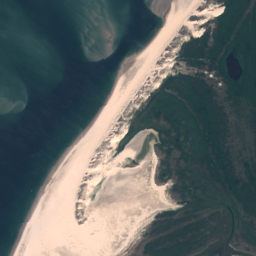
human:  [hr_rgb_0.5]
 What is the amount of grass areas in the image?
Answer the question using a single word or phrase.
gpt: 13

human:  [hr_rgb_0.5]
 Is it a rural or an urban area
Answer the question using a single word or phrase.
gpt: rural

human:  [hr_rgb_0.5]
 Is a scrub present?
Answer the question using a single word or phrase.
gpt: yes

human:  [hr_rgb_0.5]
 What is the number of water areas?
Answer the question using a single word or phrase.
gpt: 3

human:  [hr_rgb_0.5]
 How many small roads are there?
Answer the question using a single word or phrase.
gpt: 8

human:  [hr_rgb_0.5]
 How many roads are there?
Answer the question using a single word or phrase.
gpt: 8

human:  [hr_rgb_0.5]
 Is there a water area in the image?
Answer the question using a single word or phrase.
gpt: yes

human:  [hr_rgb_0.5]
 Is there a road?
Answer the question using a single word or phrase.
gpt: yes

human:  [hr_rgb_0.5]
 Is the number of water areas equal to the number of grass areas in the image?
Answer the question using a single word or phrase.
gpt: no

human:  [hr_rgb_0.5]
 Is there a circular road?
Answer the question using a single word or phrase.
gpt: no

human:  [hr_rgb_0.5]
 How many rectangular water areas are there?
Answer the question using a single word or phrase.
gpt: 0

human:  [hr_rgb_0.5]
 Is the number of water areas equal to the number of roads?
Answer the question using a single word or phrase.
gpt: no

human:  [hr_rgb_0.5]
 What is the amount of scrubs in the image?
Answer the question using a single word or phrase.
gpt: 21

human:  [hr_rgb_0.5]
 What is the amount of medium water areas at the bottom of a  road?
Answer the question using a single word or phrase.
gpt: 0

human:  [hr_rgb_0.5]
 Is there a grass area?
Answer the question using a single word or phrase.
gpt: yes

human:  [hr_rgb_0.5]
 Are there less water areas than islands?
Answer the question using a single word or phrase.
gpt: no

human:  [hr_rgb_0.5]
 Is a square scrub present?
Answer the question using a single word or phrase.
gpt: yes

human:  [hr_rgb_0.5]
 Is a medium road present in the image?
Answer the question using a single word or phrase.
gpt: no

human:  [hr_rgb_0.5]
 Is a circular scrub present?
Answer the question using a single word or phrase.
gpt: yes

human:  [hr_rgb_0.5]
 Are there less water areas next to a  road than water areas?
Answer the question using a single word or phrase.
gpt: no

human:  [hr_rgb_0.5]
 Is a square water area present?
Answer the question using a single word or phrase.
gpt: no

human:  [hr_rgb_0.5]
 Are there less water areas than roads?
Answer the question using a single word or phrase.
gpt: yes

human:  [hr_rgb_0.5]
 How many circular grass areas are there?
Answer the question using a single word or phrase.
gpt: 0

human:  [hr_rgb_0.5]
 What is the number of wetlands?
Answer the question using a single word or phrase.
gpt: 1

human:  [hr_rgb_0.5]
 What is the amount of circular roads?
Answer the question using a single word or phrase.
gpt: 0

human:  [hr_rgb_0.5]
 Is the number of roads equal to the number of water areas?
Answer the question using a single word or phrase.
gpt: no

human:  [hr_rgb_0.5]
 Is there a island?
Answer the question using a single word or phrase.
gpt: yes

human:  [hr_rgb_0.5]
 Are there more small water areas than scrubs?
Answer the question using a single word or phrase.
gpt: no

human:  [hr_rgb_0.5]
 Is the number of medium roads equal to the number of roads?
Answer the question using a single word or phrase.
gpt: no

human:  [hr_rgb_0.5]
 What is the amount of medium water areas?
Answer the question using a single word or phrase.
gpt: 0

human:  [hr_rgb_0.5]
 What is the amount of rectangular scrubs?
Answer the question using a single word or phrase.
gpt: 1

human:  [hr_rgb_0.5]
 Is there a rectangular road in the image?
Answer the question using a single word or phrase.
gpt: no

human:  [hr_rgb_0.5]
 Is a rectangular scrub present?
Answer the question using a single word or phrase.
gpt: yes

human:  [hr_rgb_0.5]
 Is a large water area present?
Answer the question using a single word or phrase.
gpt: yes

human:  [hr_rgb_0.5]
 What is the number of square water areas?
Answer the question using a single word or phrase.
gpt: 0

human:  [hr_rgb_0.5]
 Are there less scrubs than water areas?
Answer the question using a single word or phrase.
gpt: no

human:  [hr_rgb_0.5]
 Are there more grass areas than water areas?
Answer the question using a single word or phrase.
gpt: yes

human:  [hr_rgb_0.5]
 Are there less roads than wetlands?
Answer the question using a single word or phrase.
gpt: no

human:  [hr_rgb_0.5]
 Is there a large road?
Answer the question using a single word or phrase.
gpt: no

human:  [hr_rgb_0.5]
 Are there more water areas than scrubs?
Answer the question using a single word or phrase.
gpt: no

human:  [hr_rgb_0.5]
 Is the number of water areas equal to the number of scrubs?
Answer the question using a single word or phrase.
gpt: no

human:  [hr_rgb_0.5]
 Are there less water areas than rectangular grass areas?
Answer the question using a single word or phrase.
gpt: no

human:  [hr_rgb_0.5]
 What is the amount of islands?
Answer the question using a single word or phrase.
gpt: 1

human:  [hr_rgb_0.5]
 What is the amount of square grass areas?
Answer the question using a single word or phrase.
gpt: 0

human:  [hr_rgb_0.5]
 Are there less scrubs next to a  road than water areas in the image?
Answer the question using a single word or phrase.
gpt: no

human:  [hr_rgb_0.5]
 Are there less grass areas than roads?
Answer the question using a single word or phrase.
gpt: no

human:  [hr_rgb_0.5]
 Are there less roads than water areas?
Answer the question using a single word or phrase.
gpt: no

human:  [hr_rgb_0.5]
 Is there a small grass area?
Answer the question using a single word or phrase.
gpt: no

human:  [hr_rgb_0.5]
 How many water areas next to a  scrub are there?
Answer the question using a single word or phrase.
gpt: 3

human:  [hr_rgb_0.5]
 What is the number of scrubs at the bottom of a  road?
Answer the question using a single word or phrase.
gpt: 18

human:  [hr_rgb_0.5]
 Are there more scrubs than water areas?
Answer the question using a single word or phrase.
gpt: yes

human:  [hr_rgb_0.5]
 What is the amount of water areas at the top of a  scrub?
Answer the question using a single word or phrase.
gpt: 3

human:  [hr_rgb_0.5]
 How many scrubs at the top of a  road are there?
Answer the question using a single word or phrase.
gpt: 16

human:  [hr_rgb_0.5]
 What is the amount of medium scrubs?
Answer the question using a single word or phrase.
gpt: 4

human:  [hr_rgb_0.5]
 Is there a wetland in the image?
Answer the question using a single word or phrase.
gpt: yes

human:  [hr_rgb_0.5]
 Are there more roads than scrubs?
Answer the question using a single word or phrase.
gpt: no

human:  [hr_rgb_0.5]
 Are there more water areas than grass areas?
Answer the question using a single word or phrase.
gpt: no

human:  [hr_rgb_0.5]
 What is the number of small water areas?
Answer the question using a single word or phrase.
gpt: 0

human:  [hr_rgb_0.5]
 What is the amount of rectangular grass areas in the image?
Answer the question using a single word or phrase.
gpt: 0

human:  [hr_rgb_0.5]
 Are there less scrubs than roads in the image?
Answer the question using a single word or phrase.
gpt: no

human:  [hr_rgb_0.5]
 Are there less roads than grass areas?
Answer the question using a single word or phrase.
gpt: yes

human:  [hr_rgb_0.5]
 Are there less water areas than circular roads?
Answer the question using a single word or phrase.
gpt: no

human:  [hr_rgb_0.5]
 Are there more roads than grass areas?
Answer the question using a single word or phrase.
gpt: no

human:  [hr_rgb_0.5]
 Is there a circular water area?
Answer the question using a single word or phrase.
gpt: no